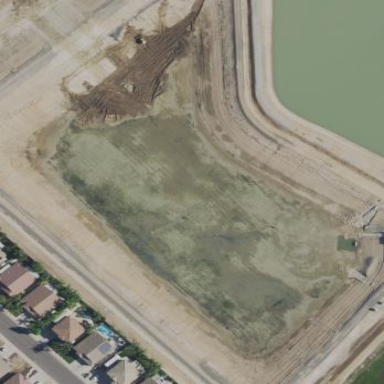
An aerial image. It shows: Body of wastewater.